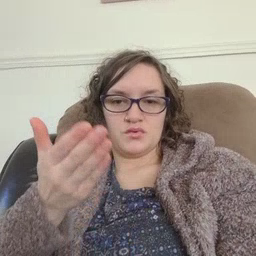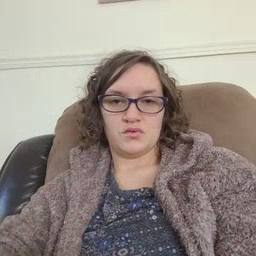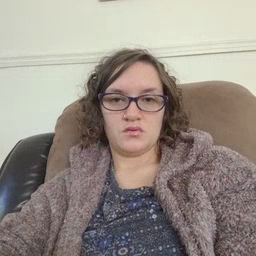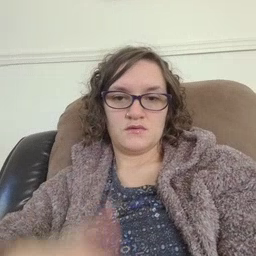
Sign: book